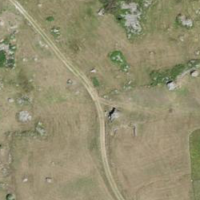
EUNIS habitat code: 26
Species observed at this site:
Geum rivale